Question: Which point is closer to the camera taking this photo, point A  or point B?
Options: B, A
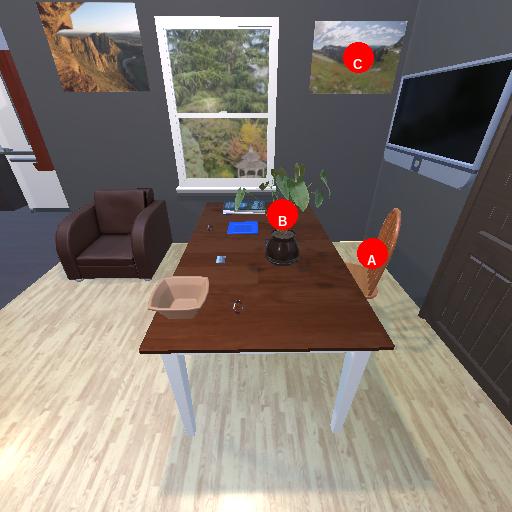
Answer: B